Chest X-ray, PA view. Patient: 35 years old, sex F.
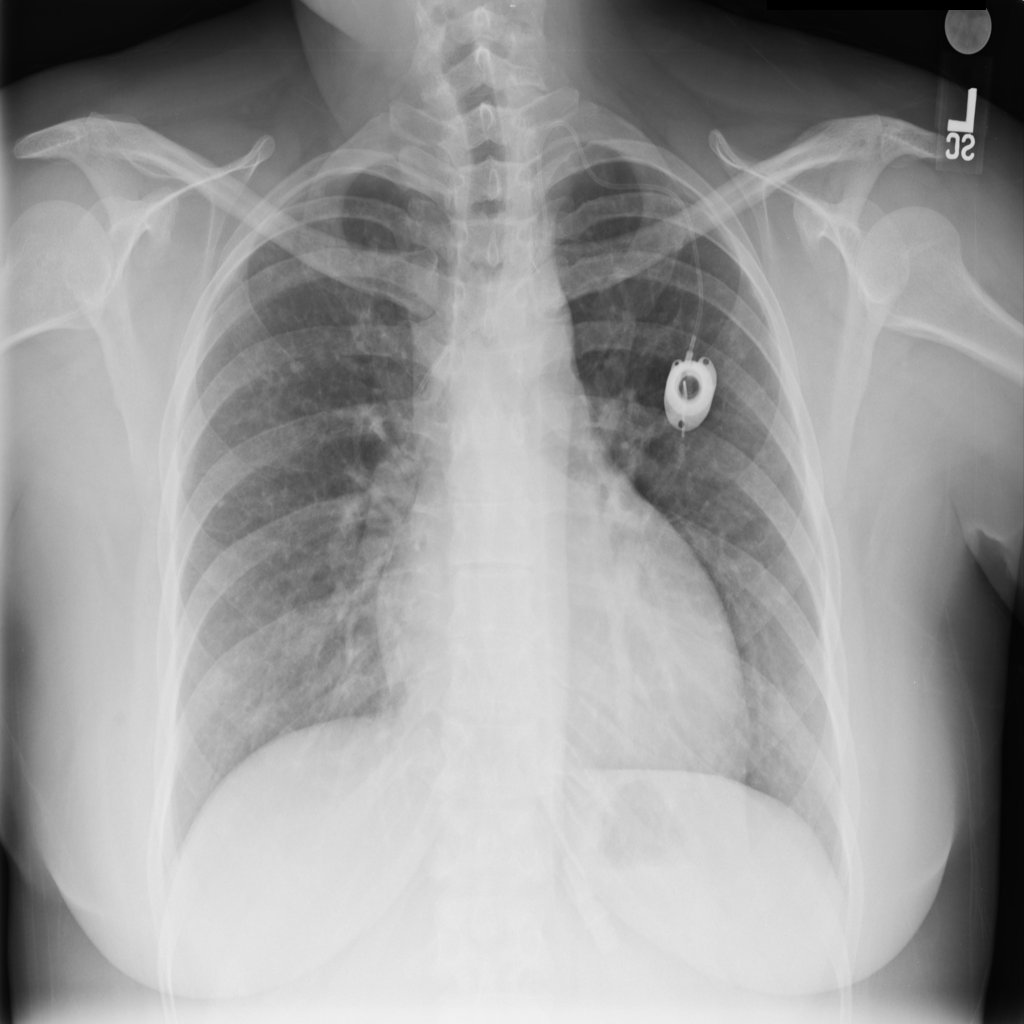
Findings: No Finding